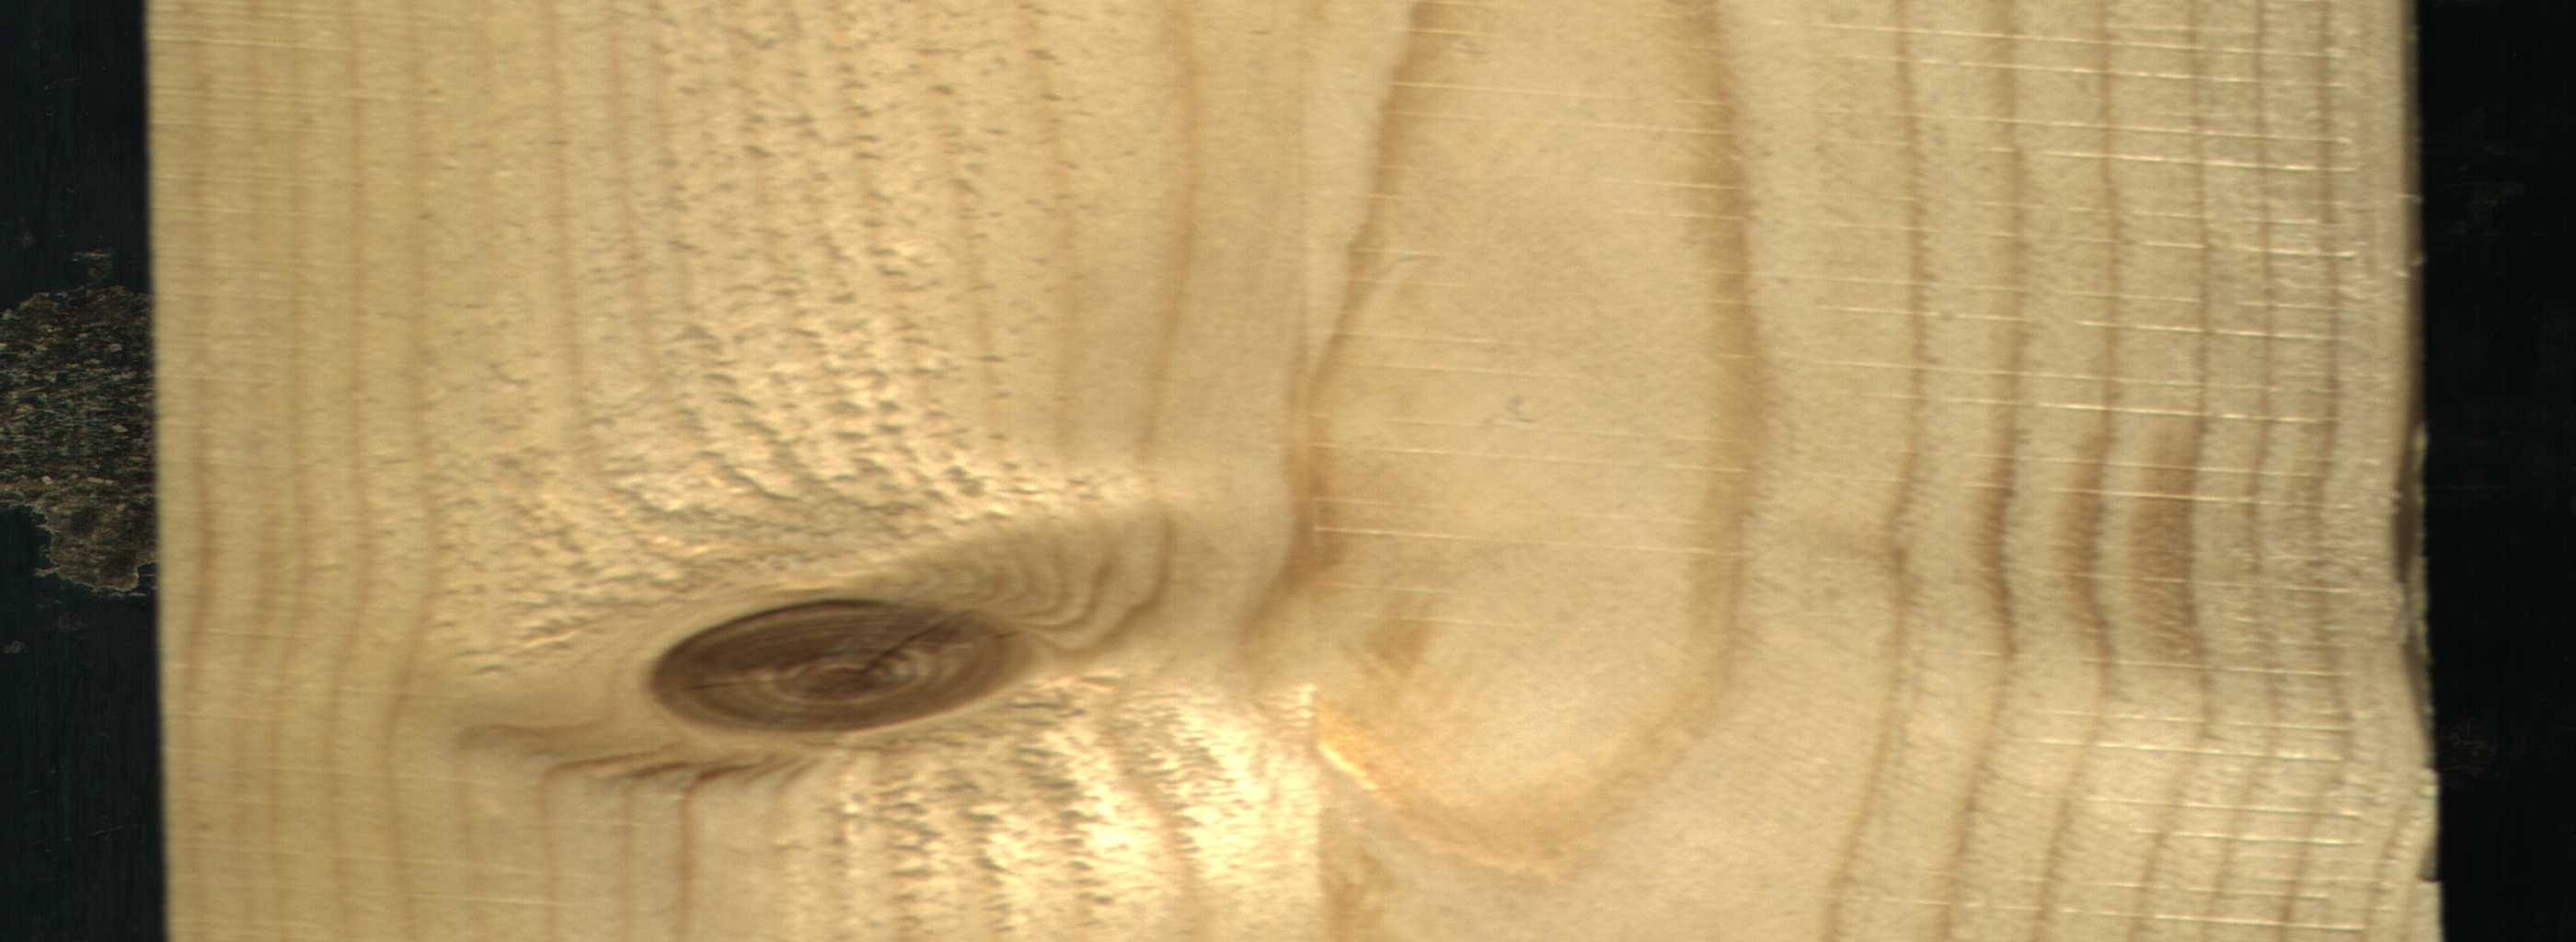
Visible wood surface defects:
Dead_Knot